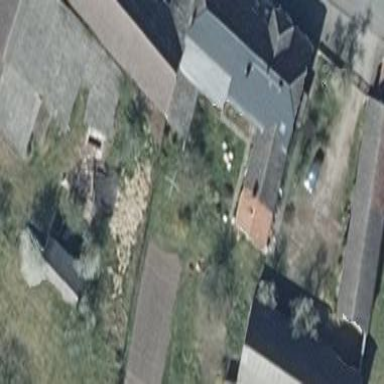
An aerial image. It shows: House with flat grey roof.